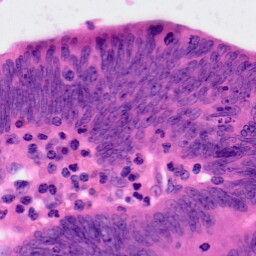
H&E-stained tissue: Colon